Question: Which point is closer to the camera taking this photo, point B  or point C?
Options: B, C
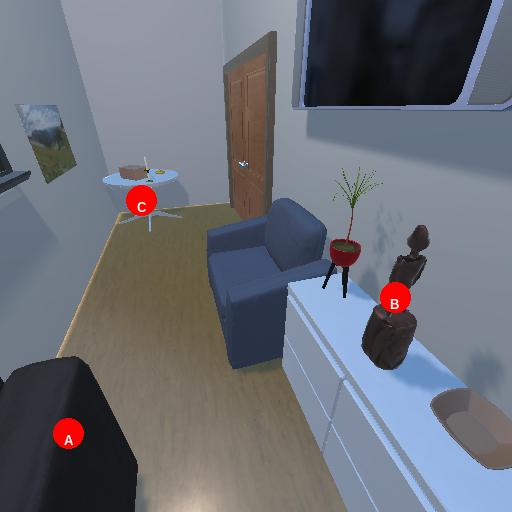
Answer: B